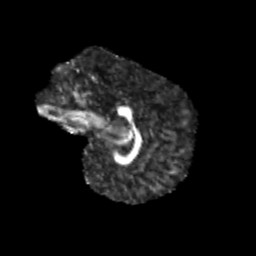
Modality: FA
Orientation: sagittal
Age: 11
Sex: male
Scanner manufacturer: siemens
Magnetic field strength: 3 T
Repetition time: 3.8 s
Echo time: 0.07 s